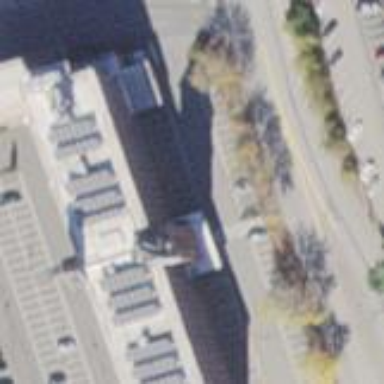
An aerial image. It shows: University building. It belongs to university.